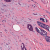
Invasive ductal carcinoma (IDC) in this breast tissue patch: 0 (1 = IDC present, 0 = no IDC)